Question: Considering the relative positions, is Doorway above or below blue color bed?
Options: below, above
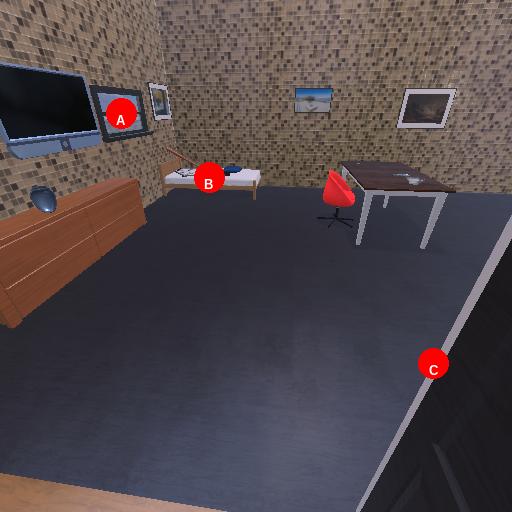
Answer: below